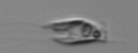
Label: Chrysochromulina_lanceolata